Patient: sex F, age 69
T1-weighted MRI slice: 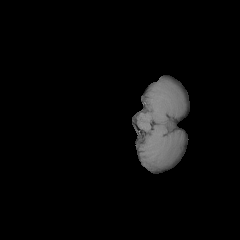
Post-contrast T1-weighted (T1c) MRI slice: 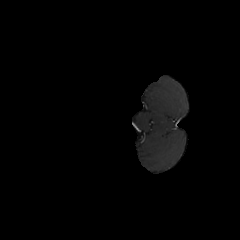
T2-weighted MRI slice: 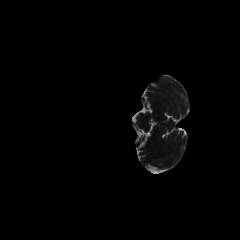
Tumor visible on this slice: no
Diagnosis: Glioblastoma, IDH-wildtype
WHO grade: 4